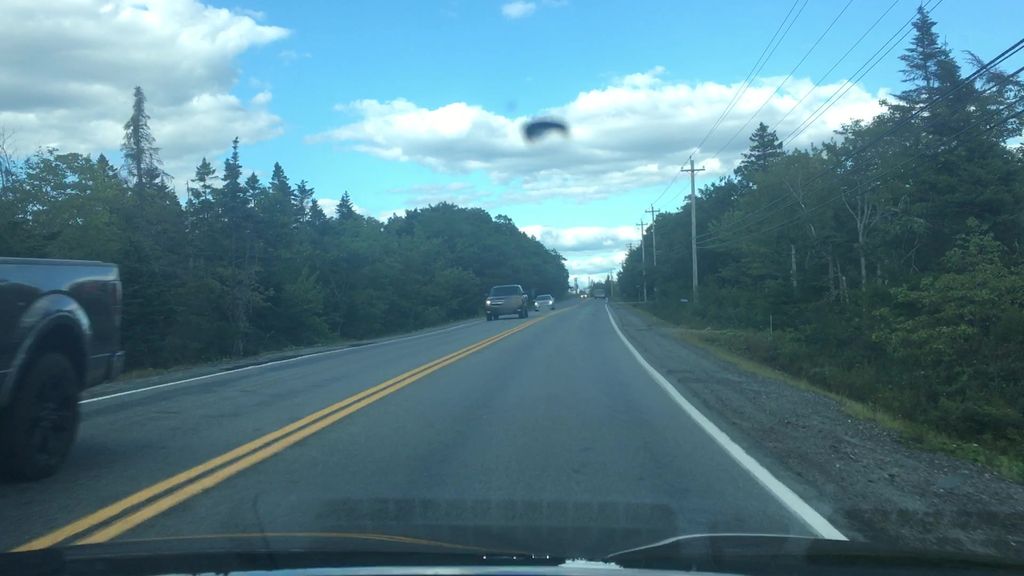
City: halifax